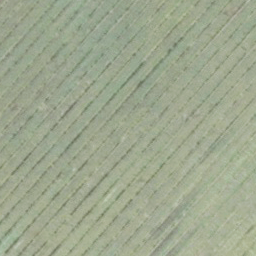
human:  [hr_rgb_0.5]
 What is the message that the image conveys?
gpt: farmland